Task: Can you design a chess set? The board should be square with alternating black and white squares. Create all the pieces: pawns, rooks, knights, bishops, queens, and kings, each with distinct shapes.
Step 5062:
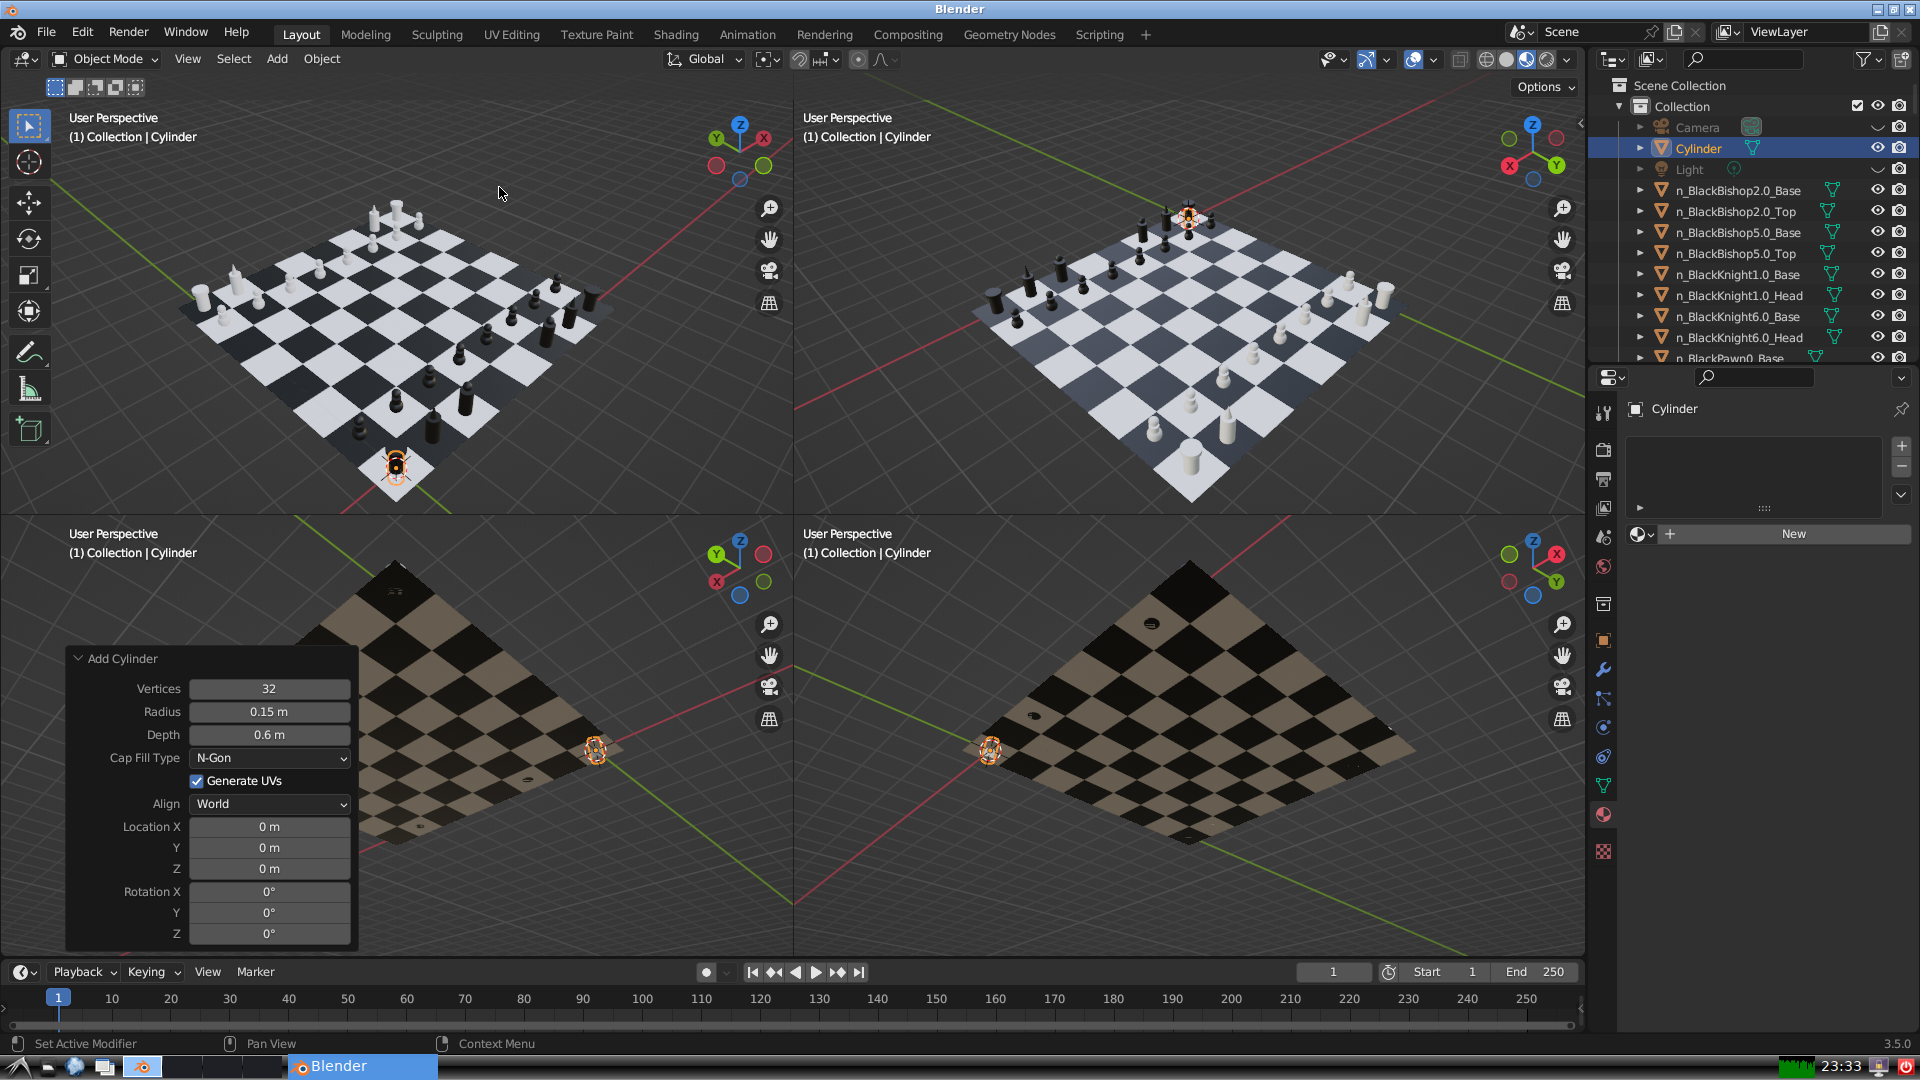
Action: {"mouse_move": [270, 708]}